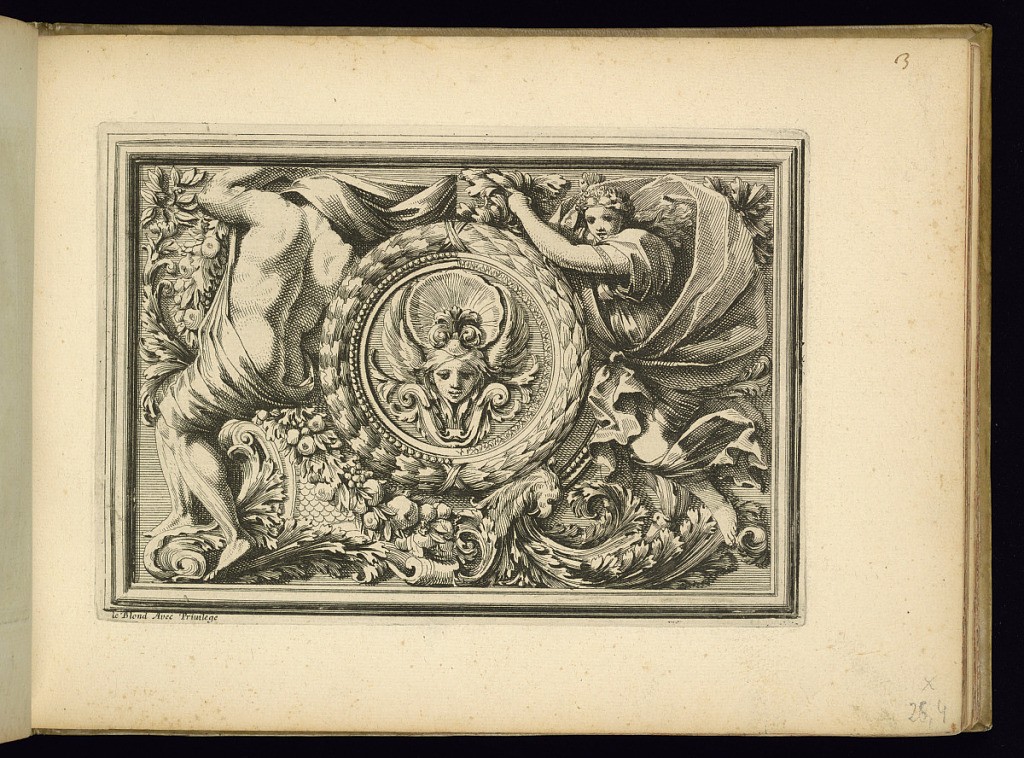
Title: Ornamental Panel Design
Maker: Jean Le Pautre, French, 1618–1682
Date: ca. 1651
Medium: Etching on laid paper
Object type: Print
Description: Ornamental panel design with a mascaron (mask) in the center framed by scrolling leaves, shell, a wreath of leaves, foliate branches, a male and female figure, festoons of leaves and fruit, textiles, and acanthus leaves, within a carved frame. The two sides of the panel have different designs.